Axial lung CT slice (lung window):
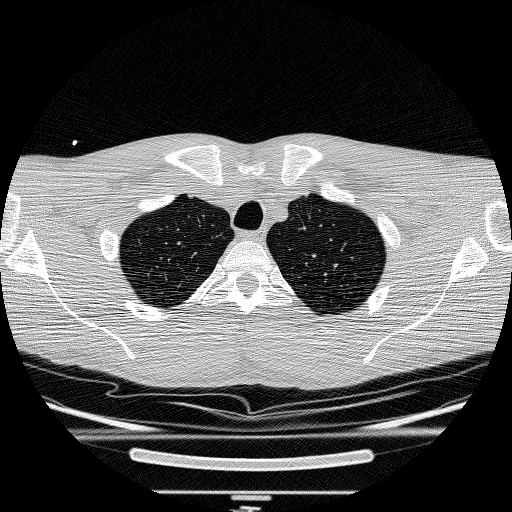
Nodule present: no